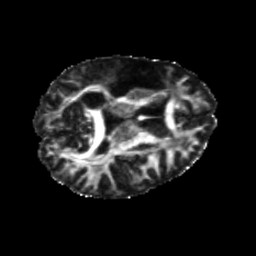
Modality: FA
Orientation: axial
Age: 36
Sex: female
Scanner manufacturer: siemens
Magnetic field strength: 3 T
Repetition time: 5.25 s
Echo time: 0.08 s